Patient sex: M
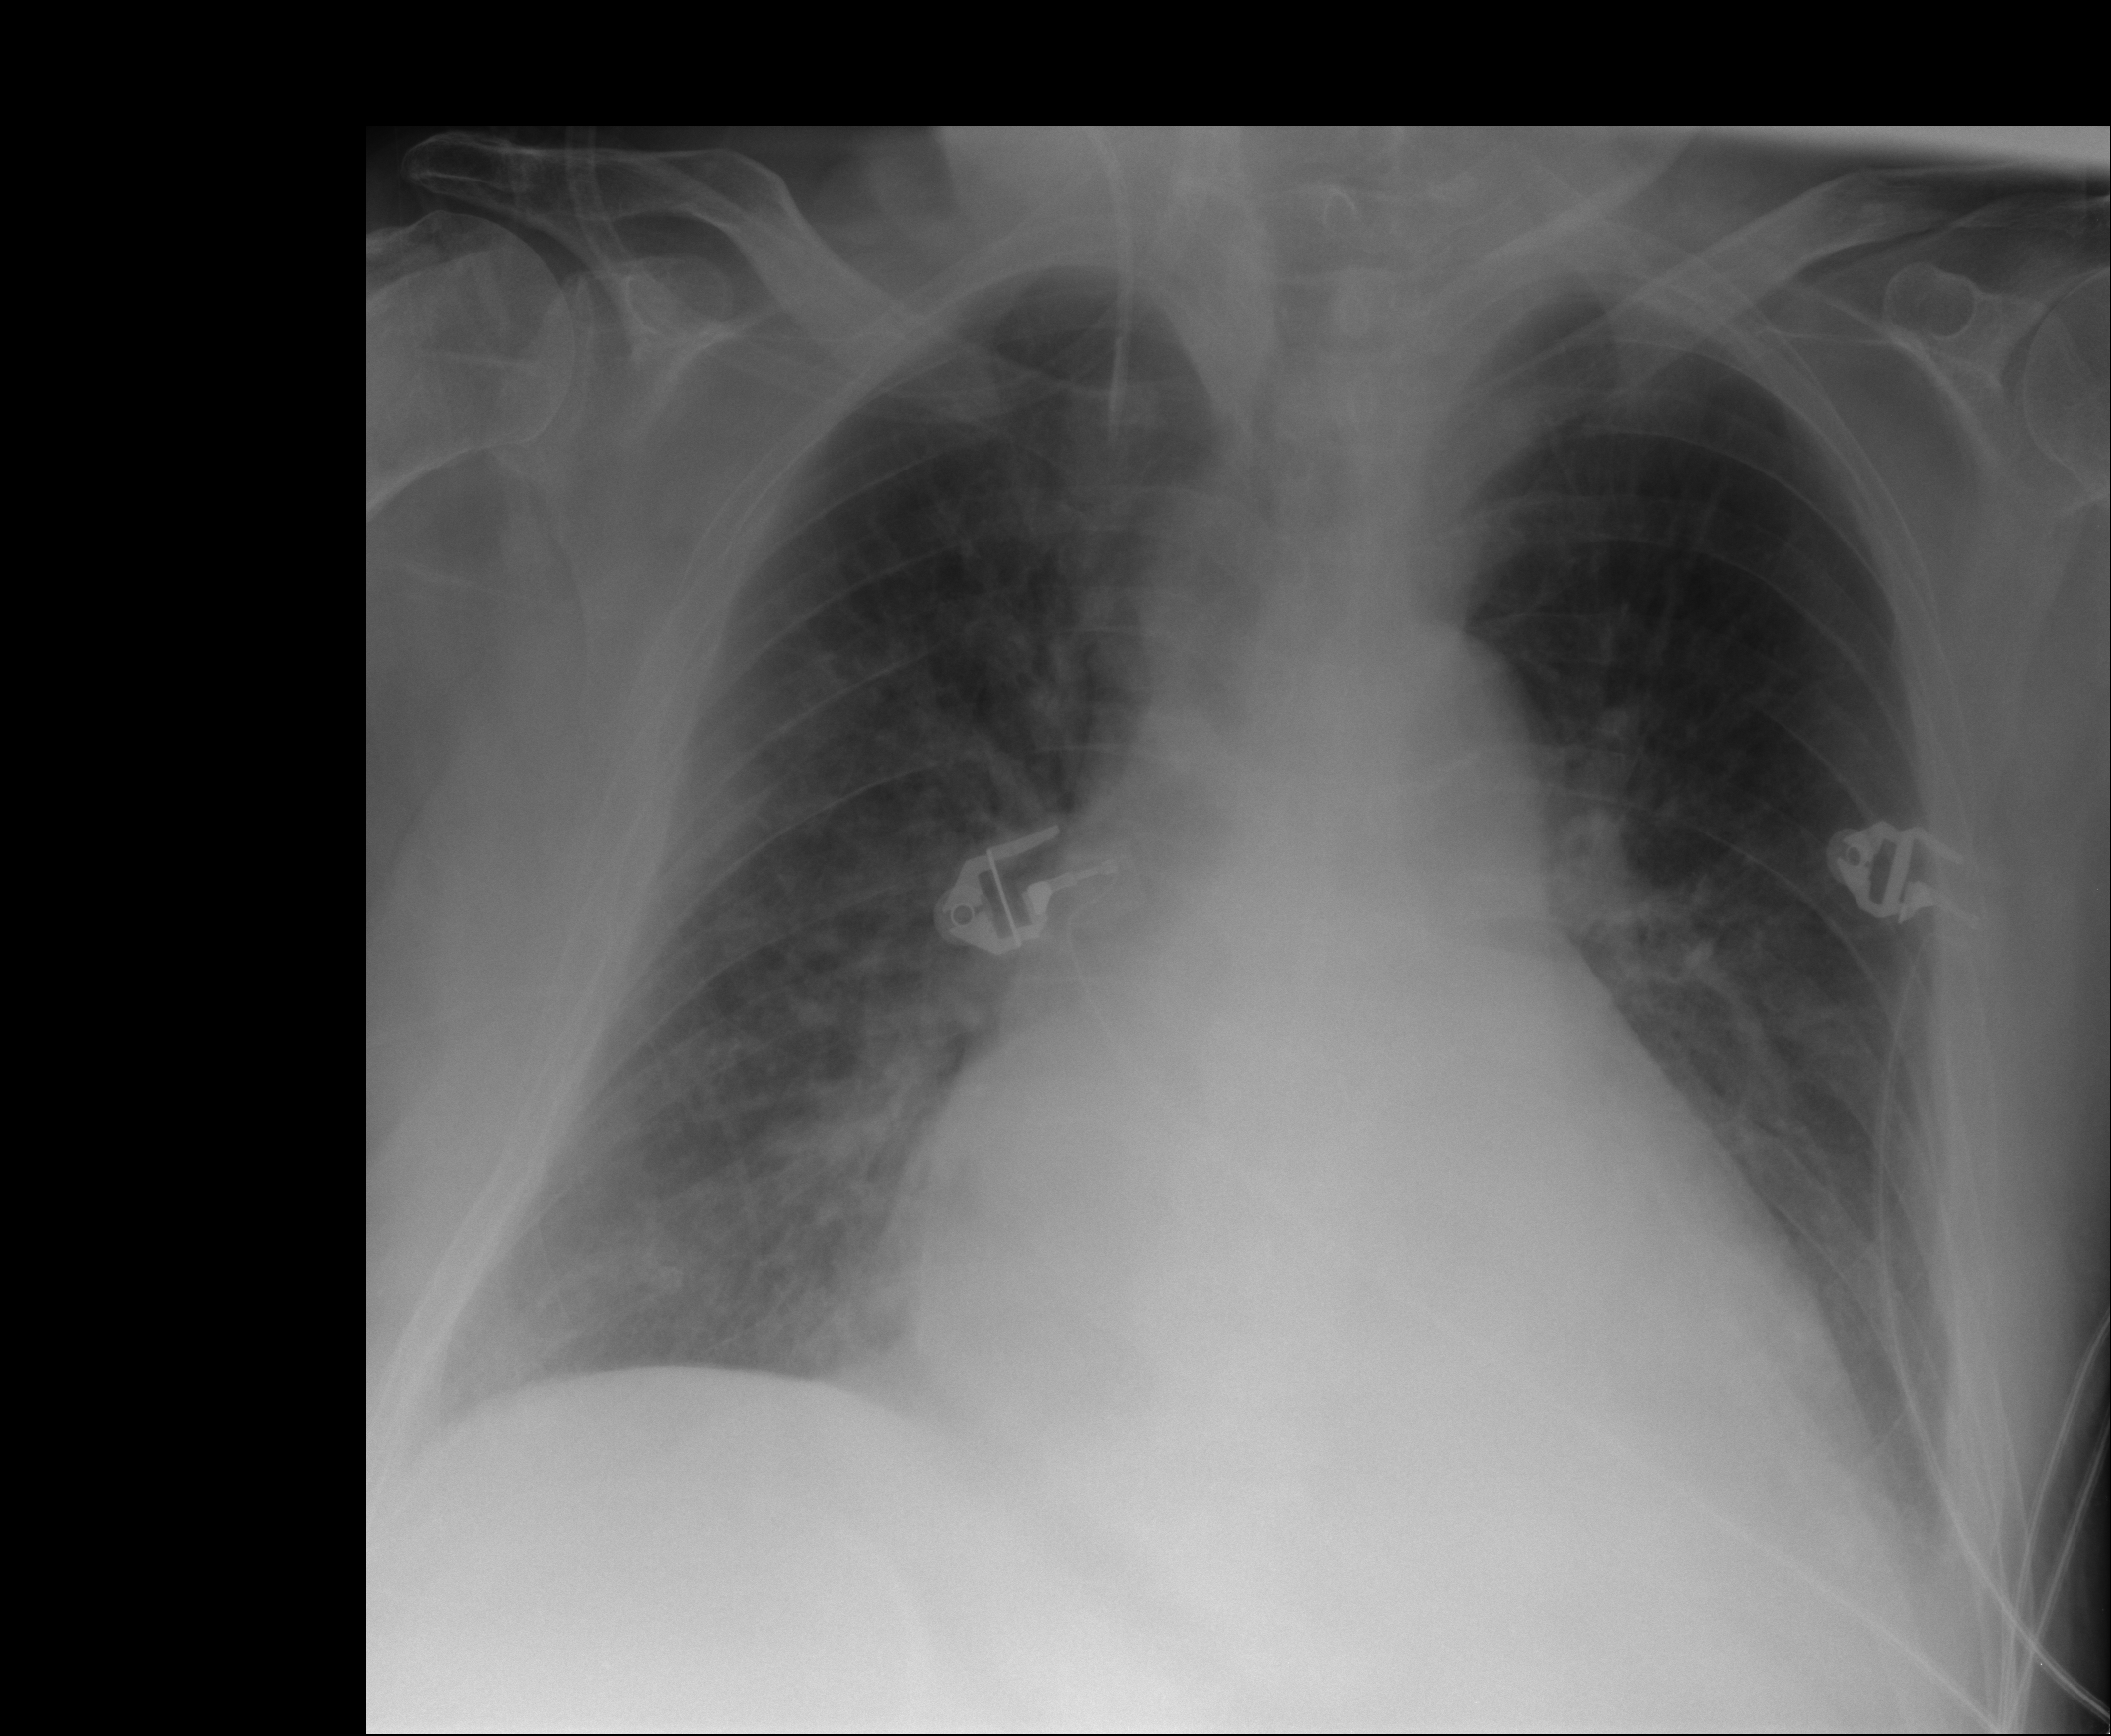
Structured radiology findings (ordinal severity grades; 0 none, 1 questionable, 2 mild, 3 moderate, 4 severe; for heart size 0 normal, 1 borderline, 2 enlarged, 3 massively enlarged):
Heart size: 2
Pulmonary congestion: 2
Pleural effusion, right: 0
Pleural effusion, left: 0
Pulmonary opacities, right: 0
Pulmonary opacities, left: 0
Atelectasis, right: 2
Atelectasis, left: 2